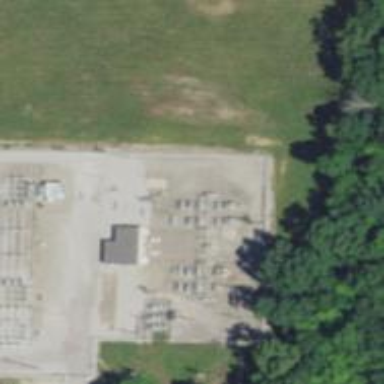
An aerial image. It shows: Switch used for power control.